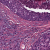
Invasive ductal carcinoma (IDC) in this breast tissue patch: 0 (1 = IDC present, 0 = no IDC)